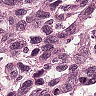
Metastatic tissue present: yes